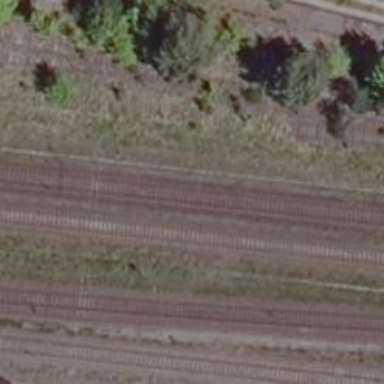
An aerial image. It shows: Solitary milestone along the railway.